Chest X-ray. View position: AP
Patient age: 30
Patient sex: M
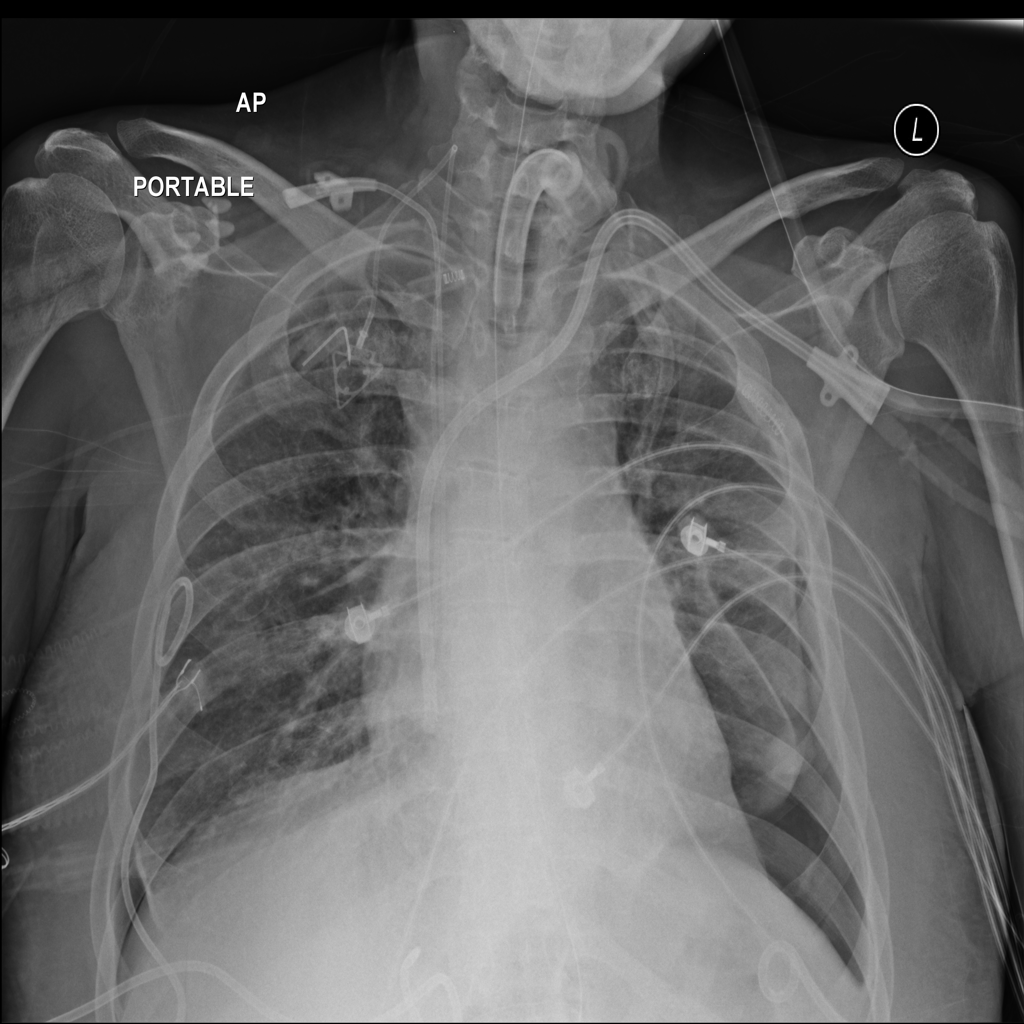
Finding: Pneumothorax